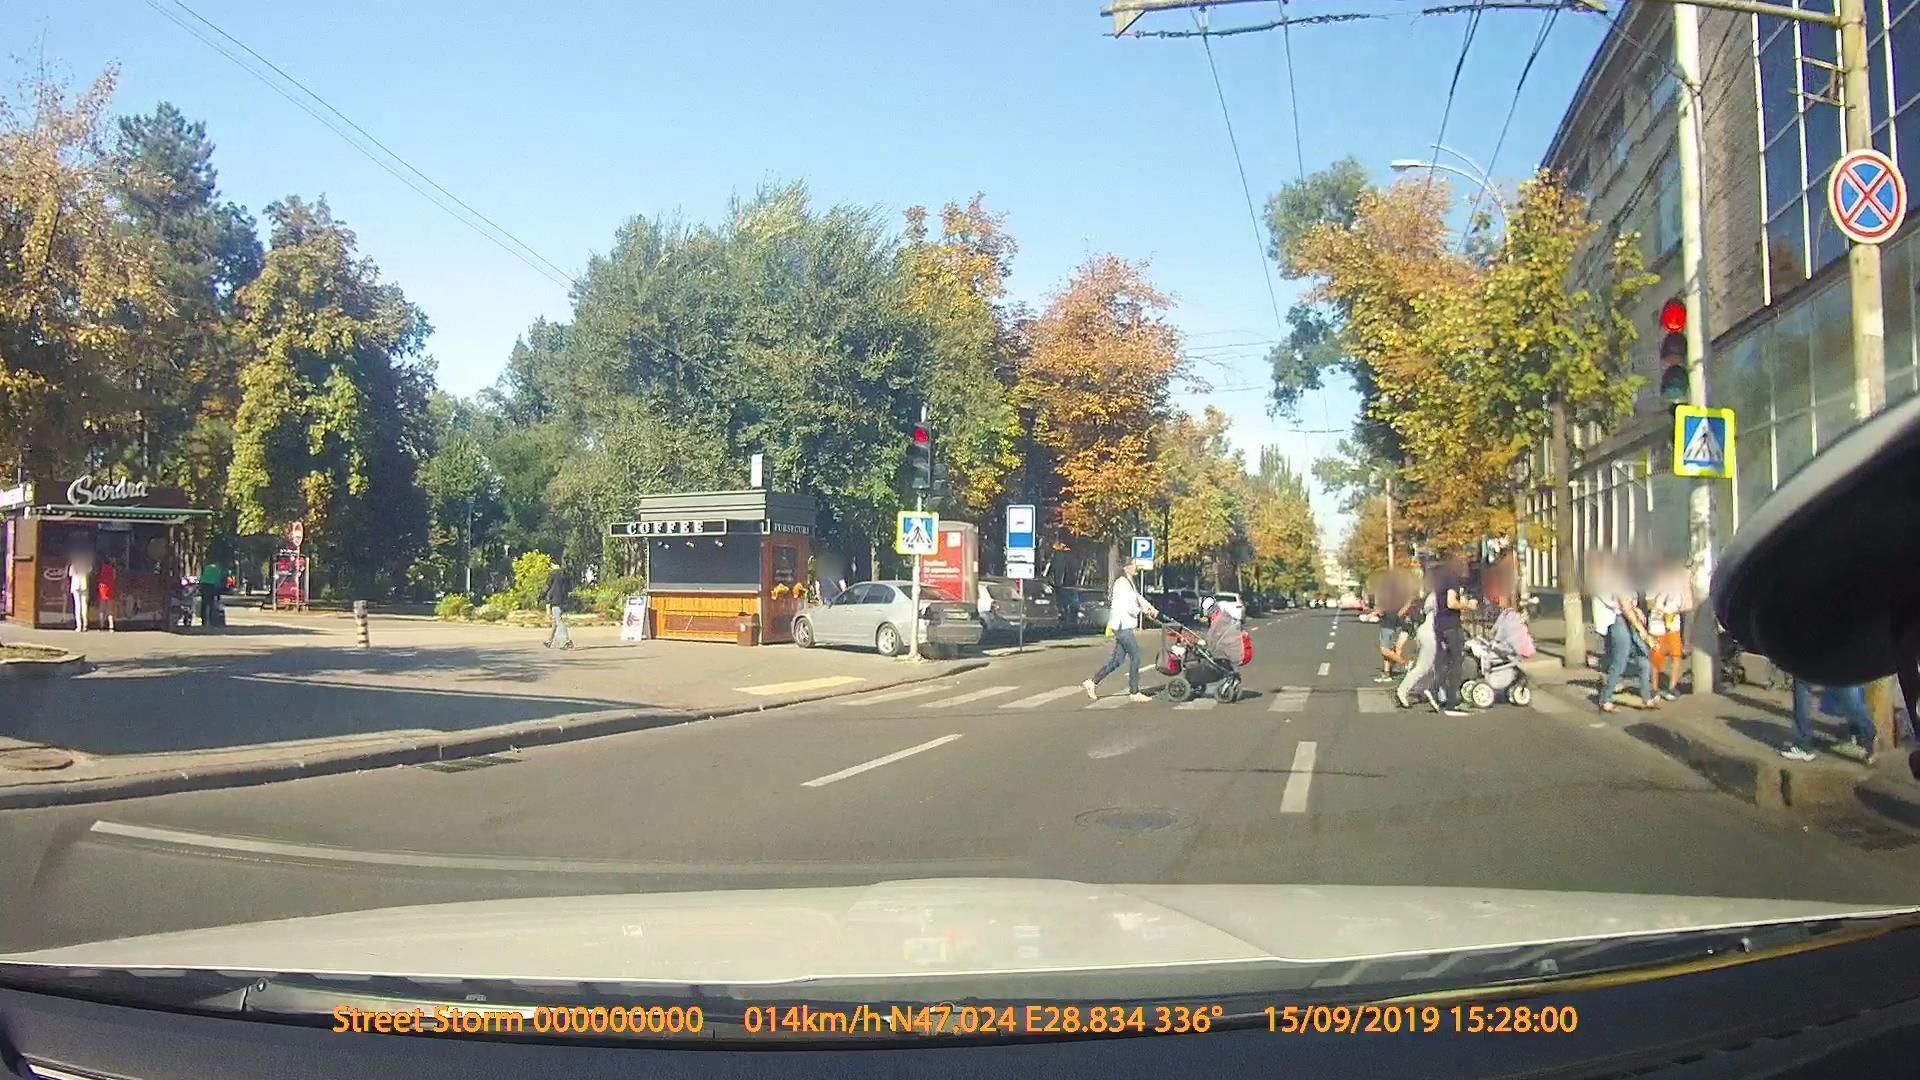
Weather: clear
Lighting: day
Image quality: good
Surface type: driving surface
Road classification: primary
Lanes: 3
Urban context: urban centre
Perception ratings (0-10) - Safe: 2.64, Lively: 6.1, Beautiful: 4.39, Boring: 1.79, Depressing: 3.89, Wealthy: 2.86